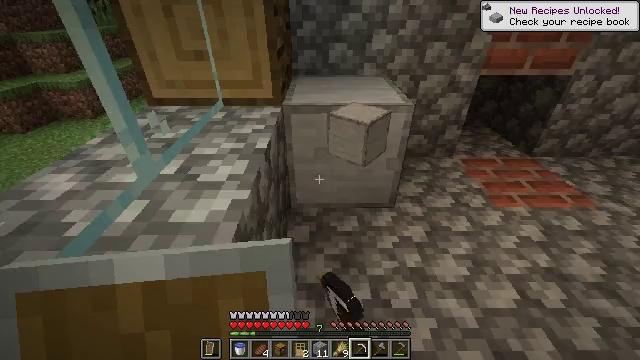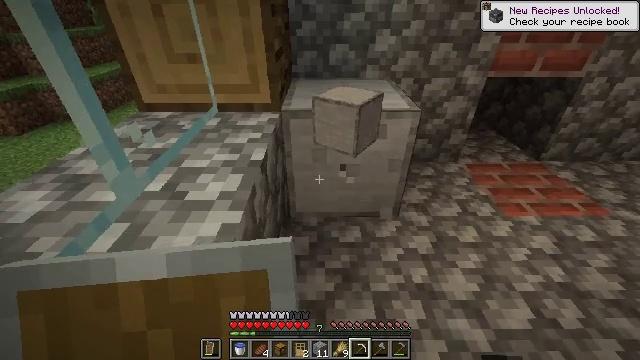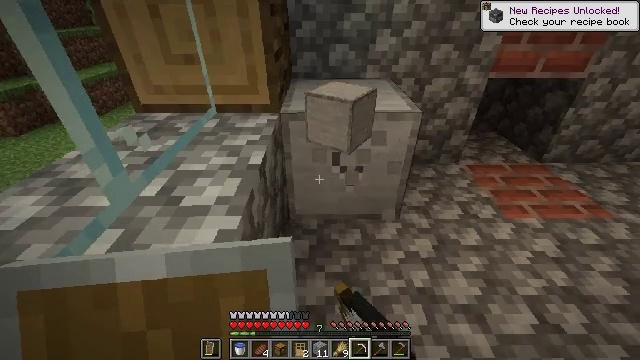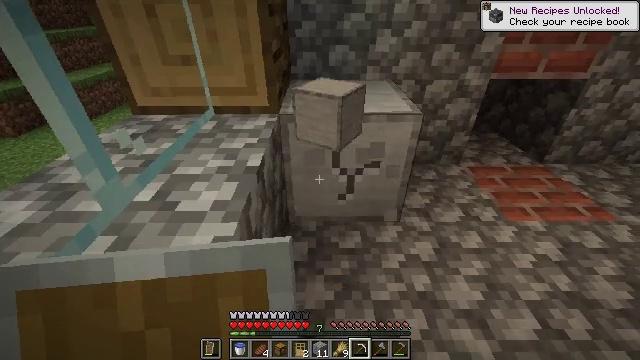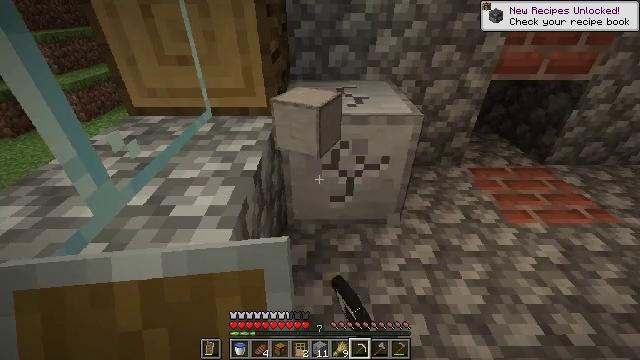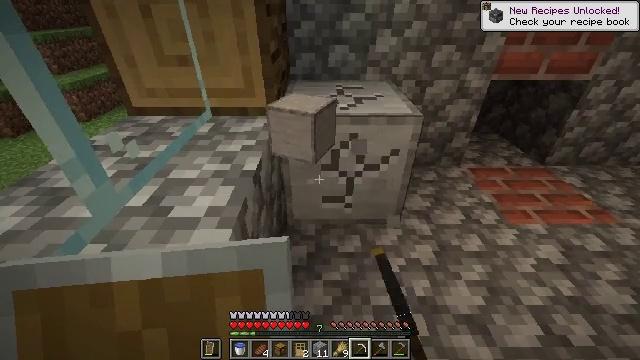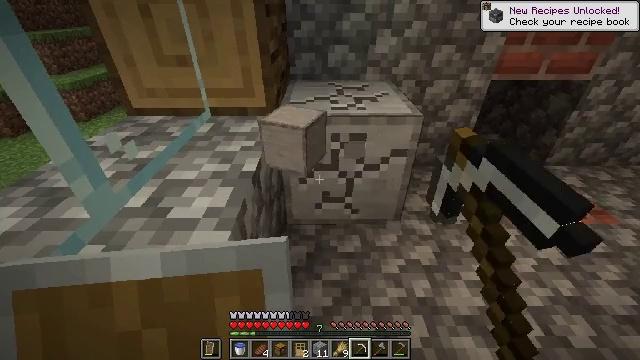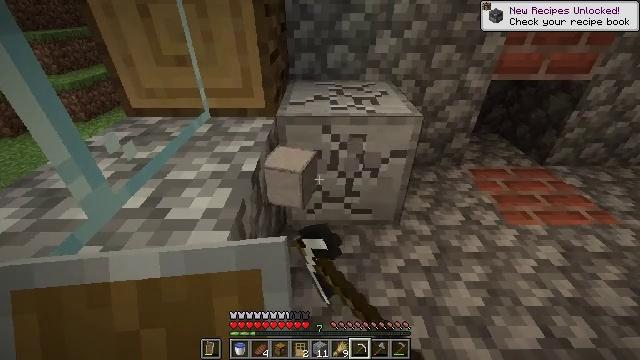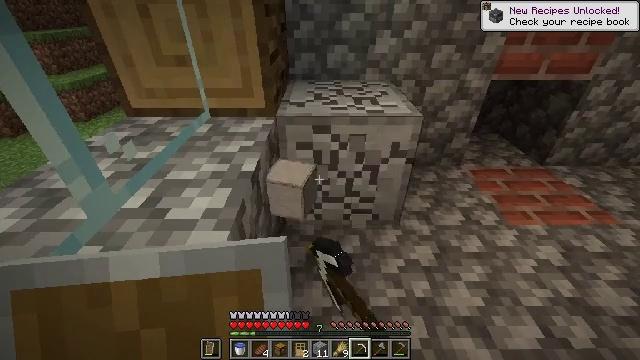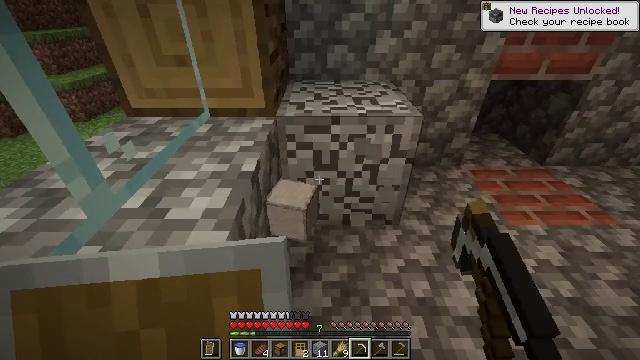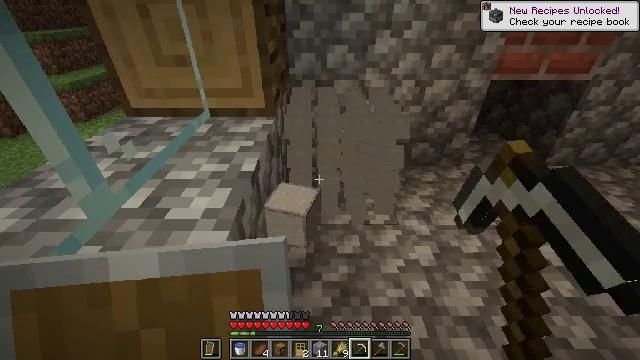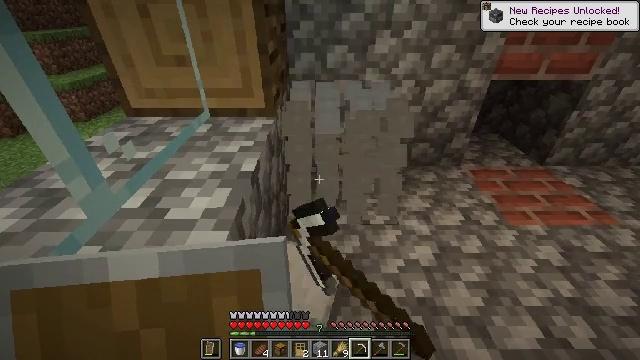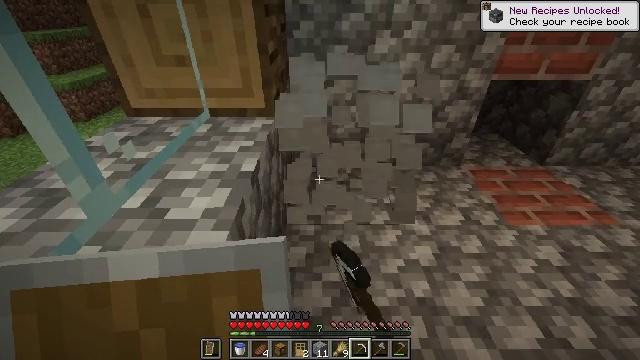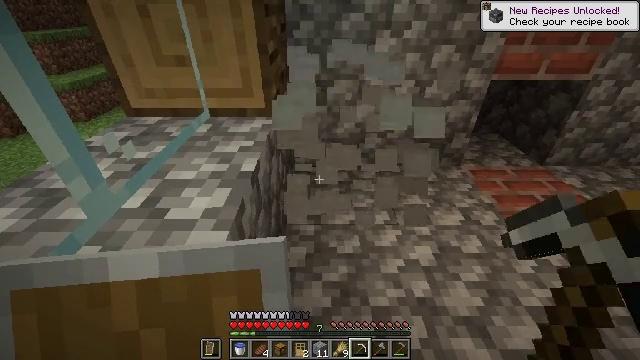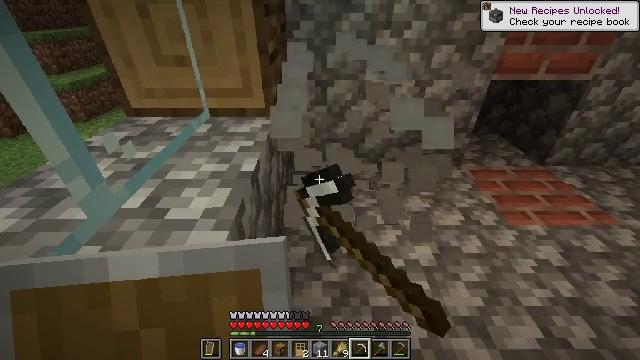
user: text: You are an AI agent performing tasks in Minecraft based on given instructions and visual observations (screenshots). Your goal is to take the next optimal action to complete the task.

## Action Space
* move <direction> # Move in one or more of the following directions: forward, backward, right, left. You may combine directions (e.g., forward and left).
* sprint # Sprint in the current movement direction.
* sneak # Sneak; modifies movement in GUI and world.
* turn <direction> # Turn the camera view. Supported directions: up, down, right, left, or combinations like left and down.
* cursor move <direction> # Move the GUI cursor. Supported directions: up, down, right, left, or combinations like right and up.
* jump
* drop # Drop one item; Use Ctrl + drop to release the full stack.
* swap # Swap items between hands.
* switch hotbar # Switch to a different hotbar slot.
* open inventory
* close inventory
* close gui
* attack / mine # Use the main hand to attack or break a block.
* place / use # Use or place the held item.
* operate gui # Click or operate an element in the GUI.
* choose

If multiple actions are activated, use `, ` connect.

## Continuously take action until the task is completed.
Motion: motion action
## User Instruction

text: Break the smooth stone to collect it.
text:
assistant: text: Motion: move forward, attack / mine
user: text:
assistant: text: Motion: attack / mine
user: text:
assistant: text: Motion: attack / mine
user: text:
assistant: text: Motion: attack / mine
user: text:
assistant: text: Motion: attack / mine
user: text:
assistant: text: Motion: attack / mine
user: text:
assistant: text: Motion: attack / mine
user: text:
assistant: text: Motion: attack / mine
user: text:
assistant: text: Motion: attack / mine
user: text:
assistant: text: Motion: attack / mine
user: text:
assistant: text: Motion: attack / mine
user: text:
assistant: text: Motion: attack / mine
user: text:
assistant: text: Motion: attack / mine
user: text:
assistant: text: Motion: attack / mine
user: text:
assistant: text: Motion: attack / mine